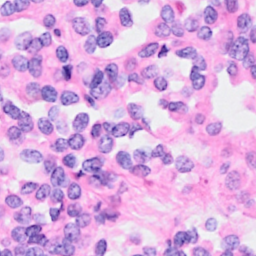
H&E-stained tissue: Breast